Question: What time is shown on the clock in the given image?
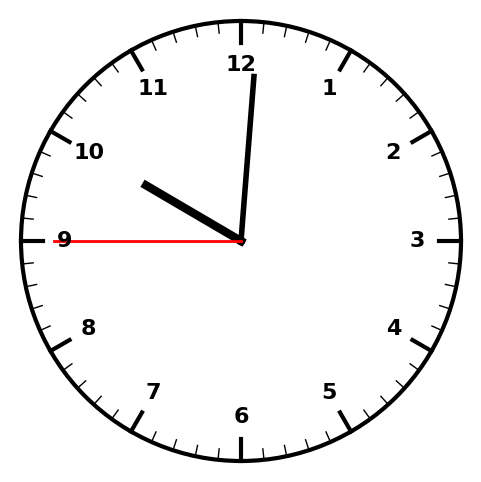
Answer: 10:00:45